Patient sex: F
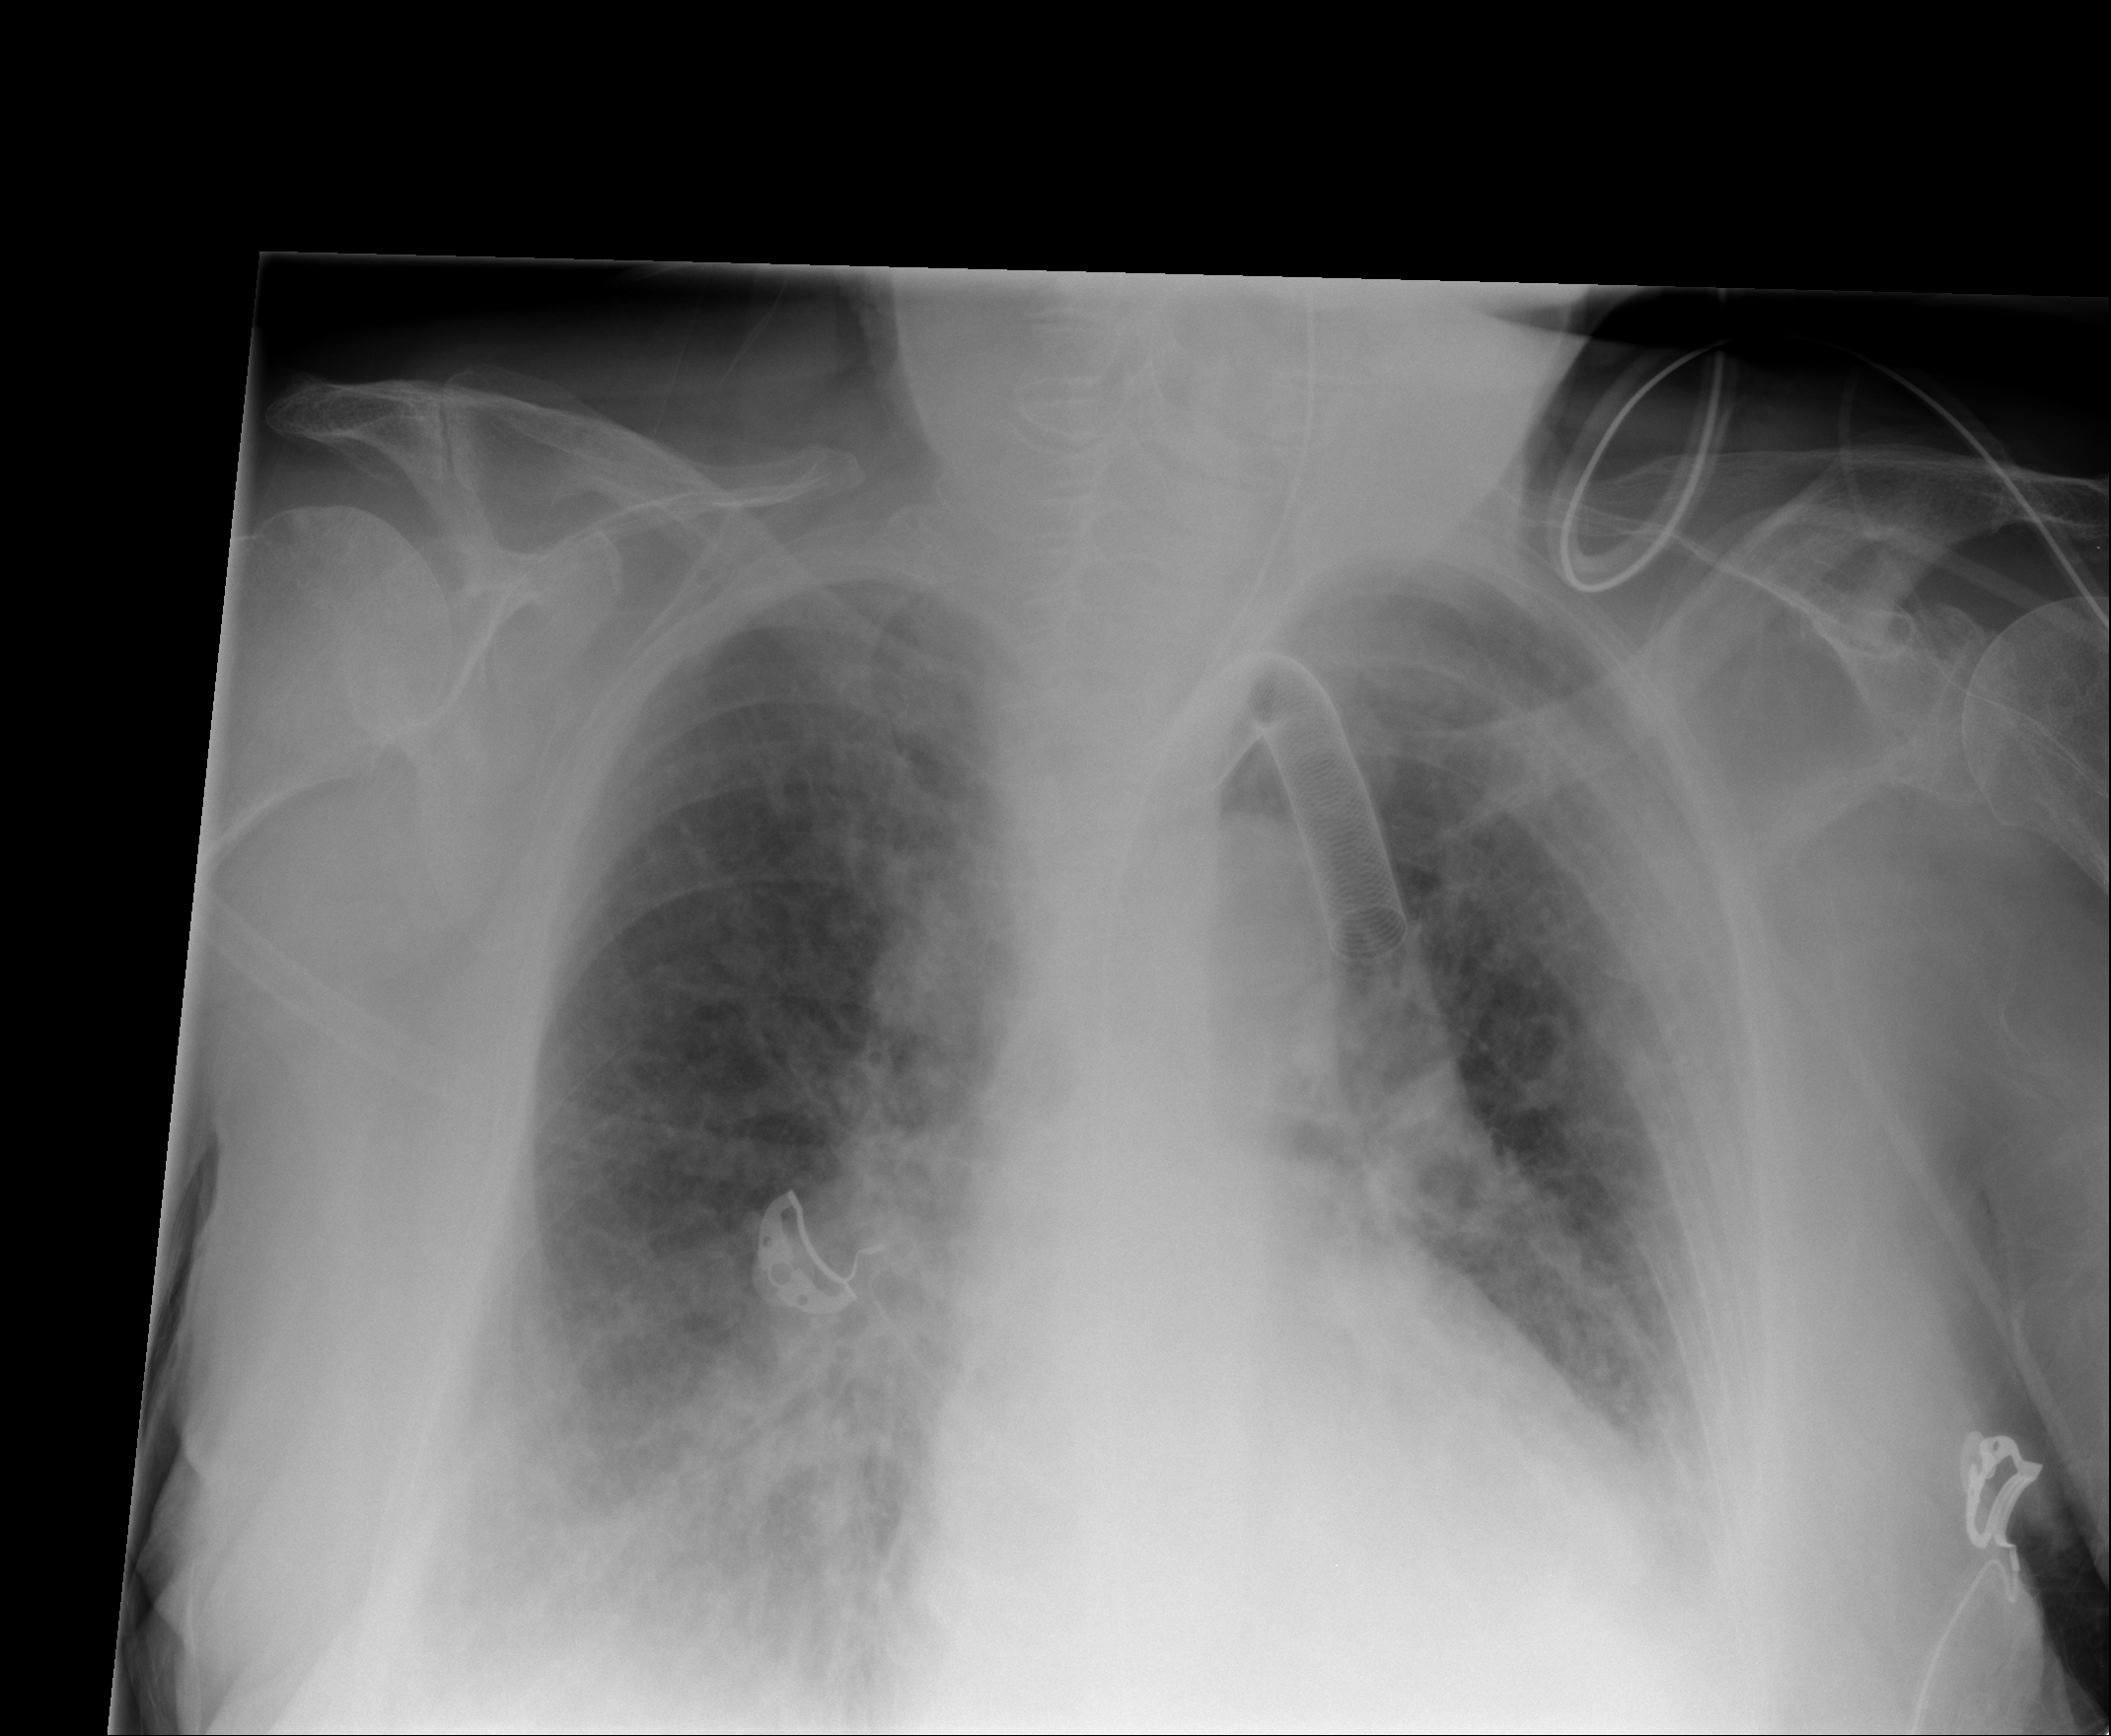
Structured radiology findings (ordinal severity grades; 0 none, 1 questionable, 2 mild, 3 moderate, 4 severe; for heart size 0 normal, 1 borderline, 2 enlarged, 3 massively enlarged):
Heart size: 2
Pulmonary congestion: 2
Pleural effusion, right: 1
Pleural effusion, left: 2
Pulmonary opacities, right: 3
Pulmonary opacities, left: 1
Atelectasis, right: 3
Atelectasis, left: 3